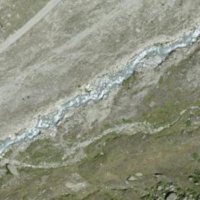
EUNIS habitat code: 48
Species observed at this site:
Euphrasia alpina